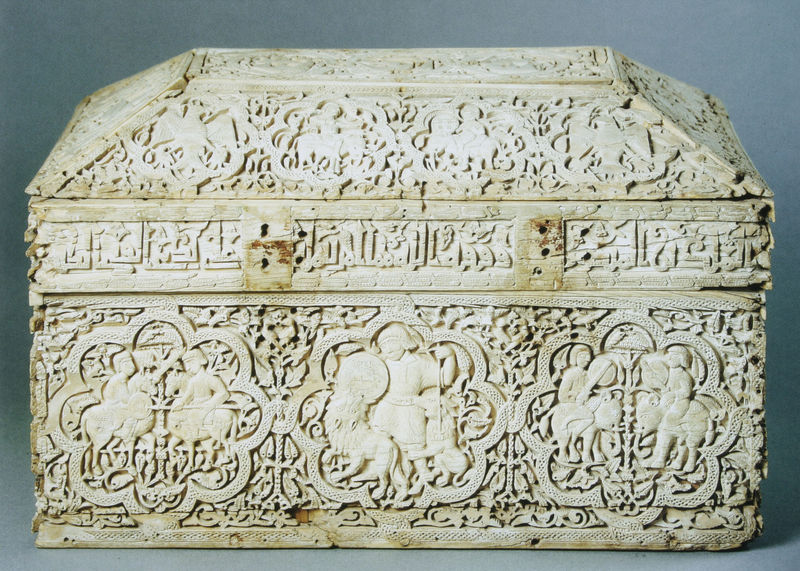
Titel: Pamplona Kästchen (Rückseite)
Standort: Pamplona
Institution: Museo de Navarra
Schlagwörter: blau, kämpfer, mann, weiß, grün, menschen, blumen, grau, hell, holz, türkis, schloss, tier, tiere, beige, muster, ornament, alt, band, mensch, rahmen, feld, felder, drei, blatt, pflanze, pflanzen, pferd, pferde, reiter, ranken, skulptur, ton, relief, schrift, abstrakt, figuren, soldaten, dekoration, bordüre, figurativ, floral, ornamente, verzierung, streifen, tuer, schriftzeichen, foto, fotografie, photographie, truhe, deckel, schaf, orient, orientalisch, münchen, seite, kiste, schachtel, löcher, schnitzerei, kasten, photo, verziert, fries, musterung, arabisch, seiten, sarg, hubi, farbfoto, scharnier, krieger, löwe, museum, schlüssel, zier, zierde, schatulle, teuer, vegetabil, ornamentik, hirte, szenen, kanten, schrein, kästchen, arabien, islam, behälter, beschläge, schatz, geschnitzt, schnitzen, schnitzereien, schnitzwerk, konisch, symbole, elfenbein, ägypten, elefant, elefanten, sarkophag, schnitz, schnitzkunst, rustikal, holztruhe, elfenbeinschnitzerei, reliquiar, byzantinisch, kufi, ornamentband, flachrelief, schatzkiste, schatule, bundelade, orientarabien, schäbig, mumie, schattulle, schlossw, rustikl, ornaments, decel